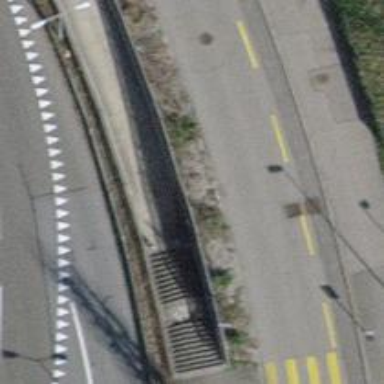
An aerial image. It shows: Steps on sett surface road.